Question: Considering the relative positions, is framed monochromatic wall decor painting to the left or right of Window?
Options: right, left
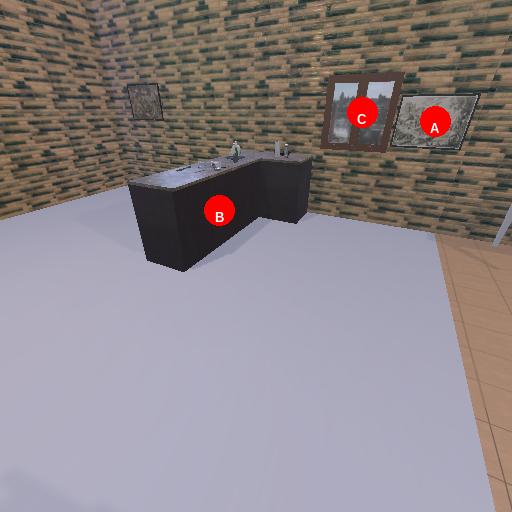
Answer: right